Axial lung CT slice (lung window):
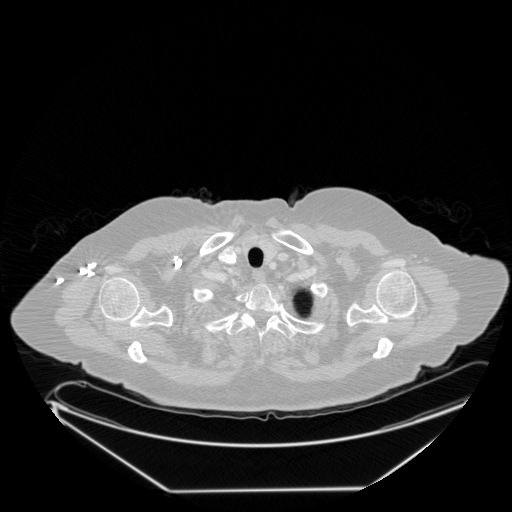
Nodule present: no